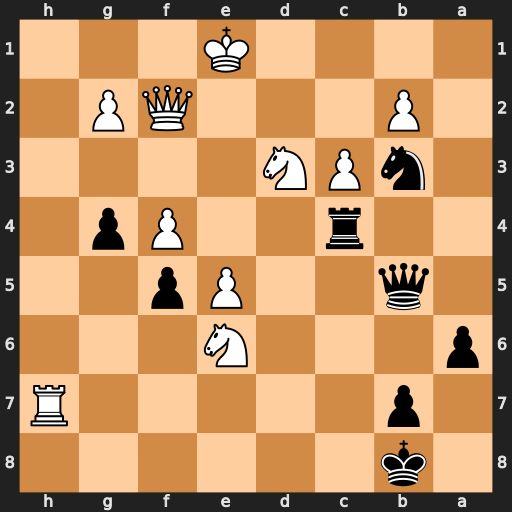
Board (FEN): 1k6/1p5R/p3N3/1q2Pp2/2r2Pp1/1nPN4/1P3QP1/4K3
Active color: b
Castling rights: -
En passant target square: -
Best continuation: Re4+ Kf1 Qxd3+ Kg1 Re3